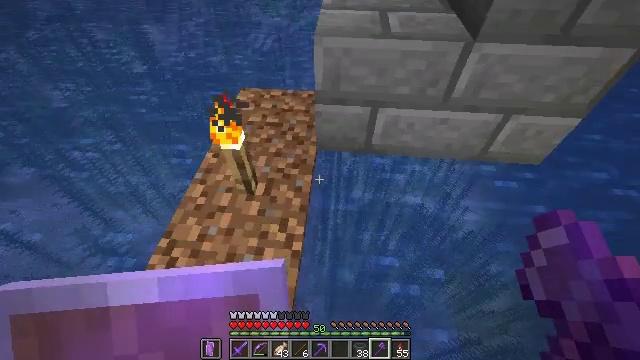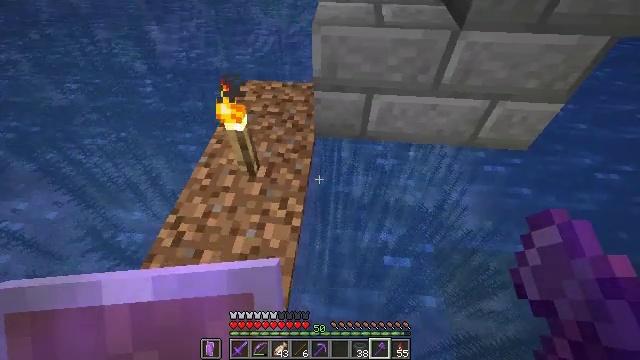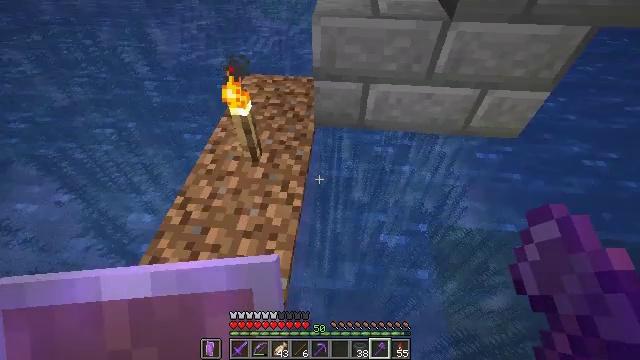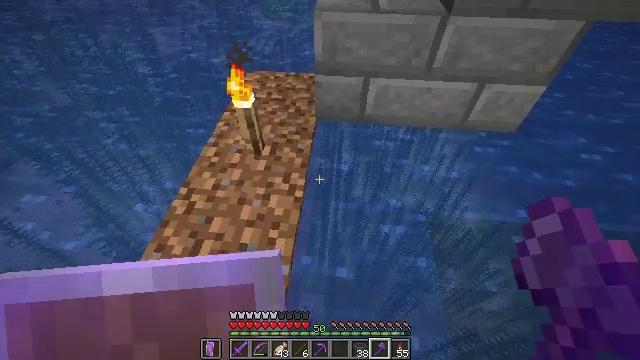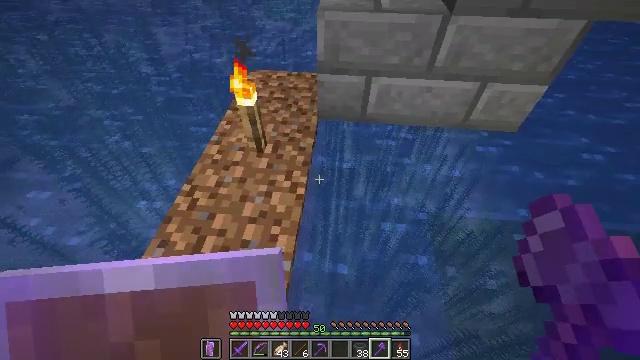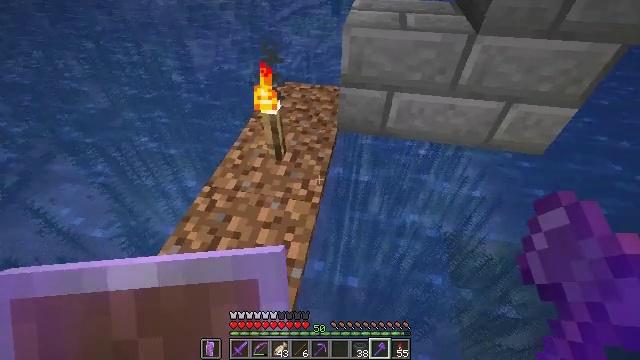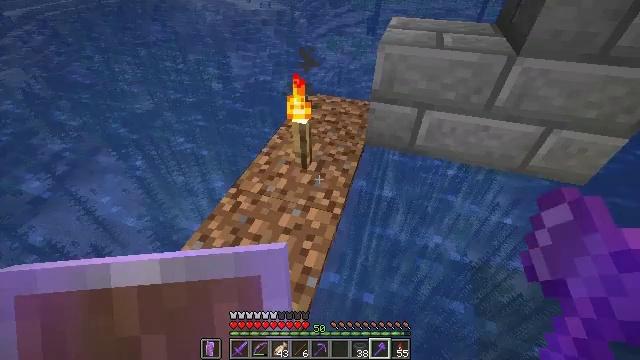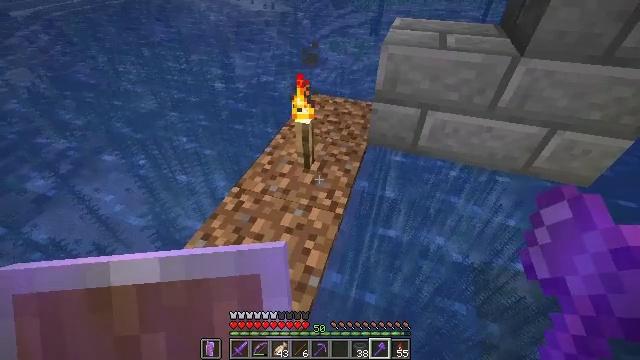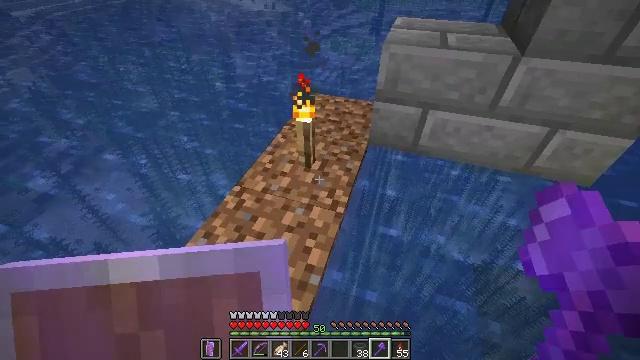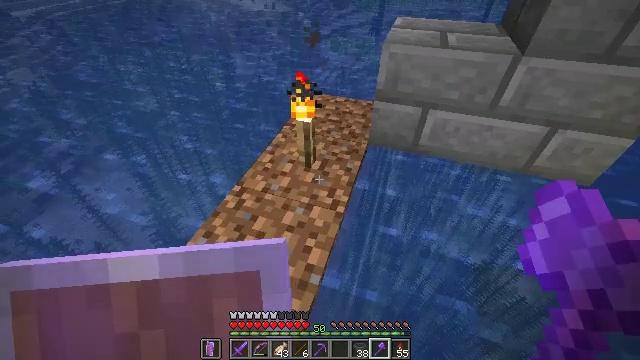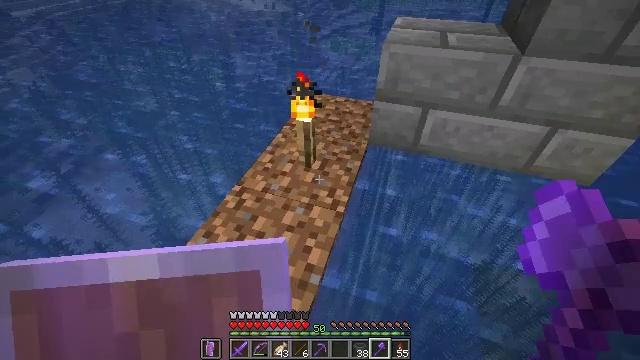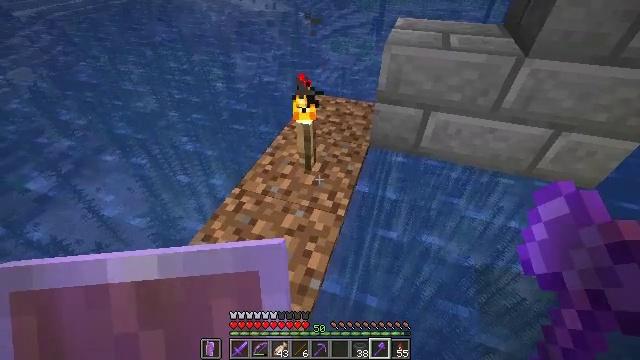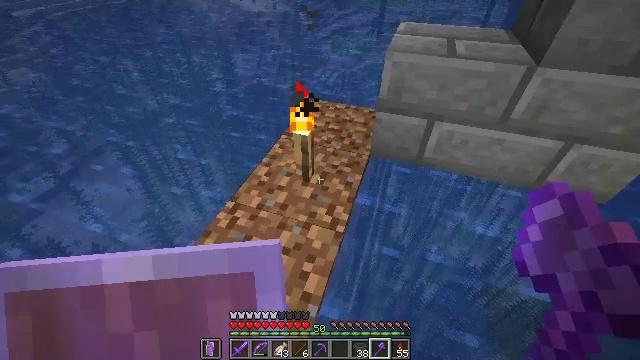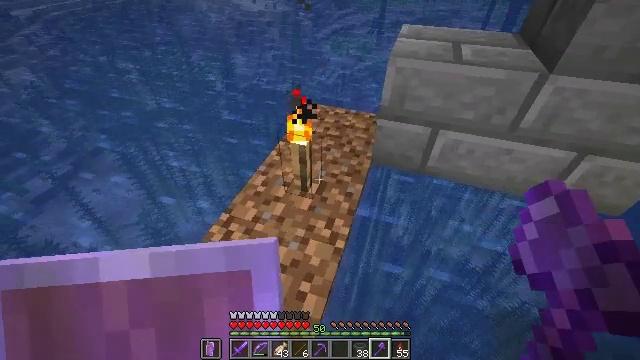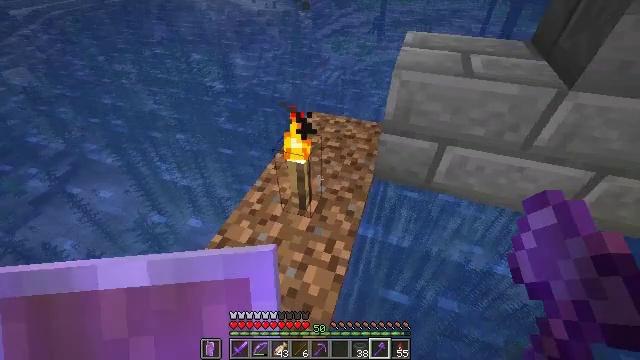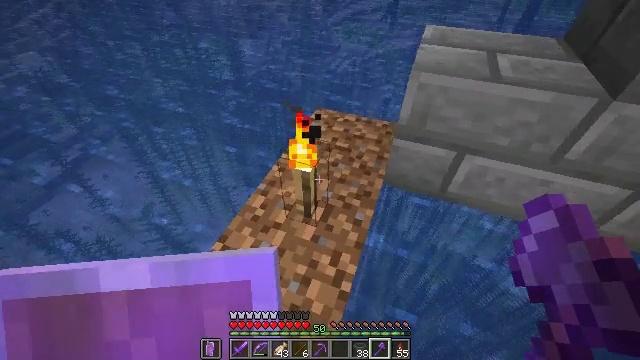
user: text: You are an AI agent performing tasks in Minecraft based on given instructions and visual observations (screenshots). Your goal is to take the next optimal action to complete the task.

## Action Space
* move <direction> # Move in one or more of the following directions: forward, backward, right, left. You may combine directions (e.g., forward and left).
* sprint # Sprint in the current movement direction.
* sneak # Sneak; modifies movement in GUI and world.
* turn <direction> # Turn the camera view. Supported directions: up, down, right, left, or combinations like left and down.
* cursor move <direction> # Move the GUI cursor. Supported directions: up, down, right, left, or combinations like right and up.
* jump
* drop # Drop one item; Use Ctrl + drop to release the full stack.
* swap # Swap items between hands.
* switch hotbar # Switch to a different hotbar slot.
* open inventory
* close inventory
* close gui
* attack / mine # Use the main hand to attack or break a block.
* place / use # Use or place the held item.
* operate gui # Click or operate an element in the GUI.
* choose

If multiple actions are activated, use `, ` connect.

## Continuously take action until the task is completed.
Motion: motion action
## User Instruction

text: Mine the torch on the wall.
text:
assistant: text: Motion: move back
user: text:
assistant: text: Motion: no_op
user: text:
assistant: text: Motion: no_op
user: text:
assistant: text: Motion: no_op
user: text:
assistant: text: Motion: turn left and up
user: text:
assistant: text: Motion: turn left and up
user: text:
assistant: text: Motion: no_op
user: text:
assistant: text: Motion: no_op
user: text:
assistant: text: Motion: no_op
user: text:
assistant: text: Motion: no_op
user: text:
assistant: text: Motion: move forward
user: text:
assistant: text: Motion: move forward
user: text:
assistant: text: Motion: move forward
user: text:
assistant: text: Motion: move forward
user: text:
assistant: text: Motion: turn left and down
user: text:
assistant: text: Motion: turn left and down
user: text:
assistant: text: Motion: turn left and down
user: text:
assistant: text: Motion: no_op
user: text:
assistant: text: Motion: no_op
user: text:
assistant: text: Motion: attack / mine
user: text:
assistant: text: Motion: attack / mine
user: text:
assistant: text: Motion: move forward, attack / mine
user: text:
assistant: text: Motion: move forward
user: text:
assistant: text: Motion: move forward
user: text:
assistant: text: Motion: no_op